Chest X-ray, AP view. Patient: 73 years old, sex F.
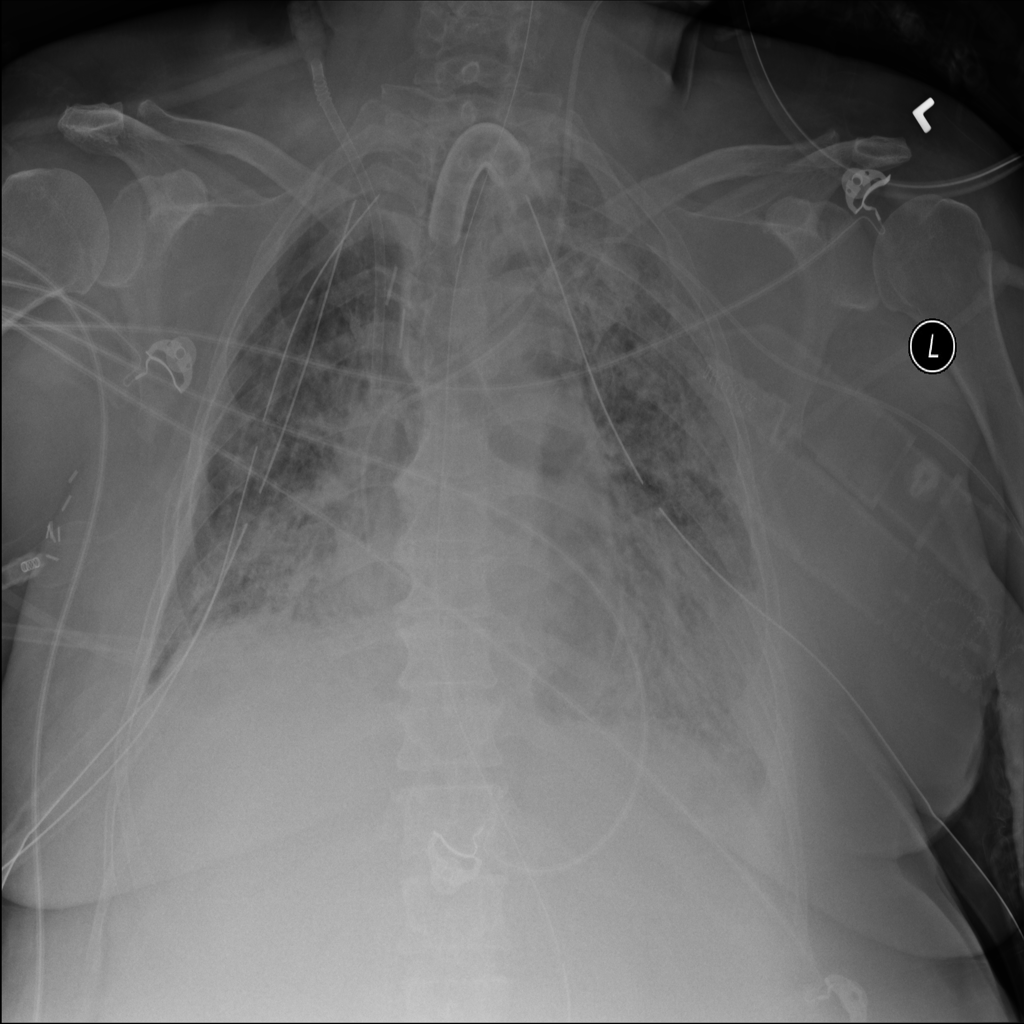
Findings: Infiltration